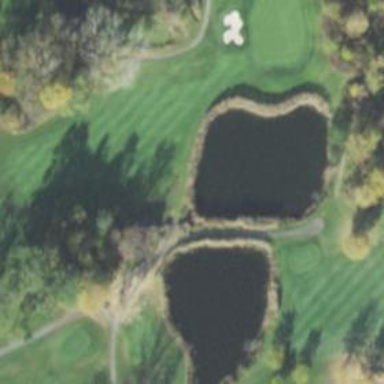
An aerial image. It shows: Path used for both walking and golf.